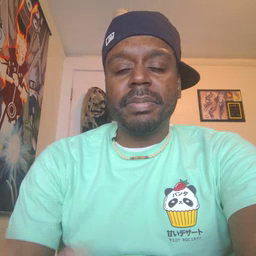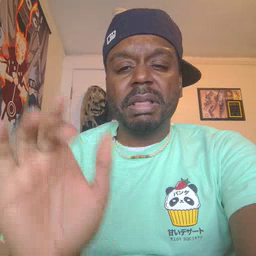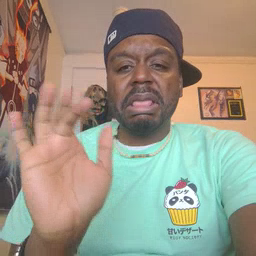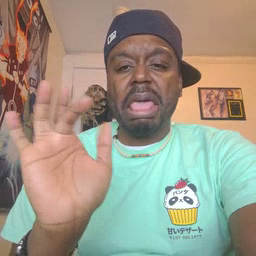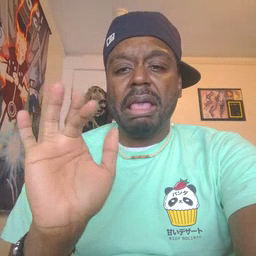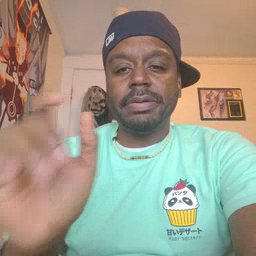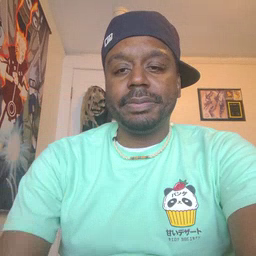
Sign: yucky